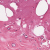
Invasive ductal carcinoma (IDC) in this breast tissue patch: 0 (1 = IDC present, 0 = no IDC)